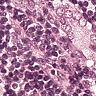
Metastatic tissue present: yes